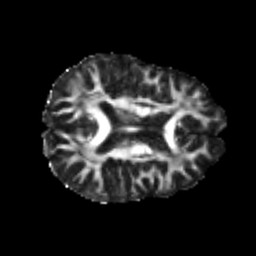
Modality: FA
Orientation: axial
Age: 24
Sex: female
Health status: healthy
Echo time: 0.074 s